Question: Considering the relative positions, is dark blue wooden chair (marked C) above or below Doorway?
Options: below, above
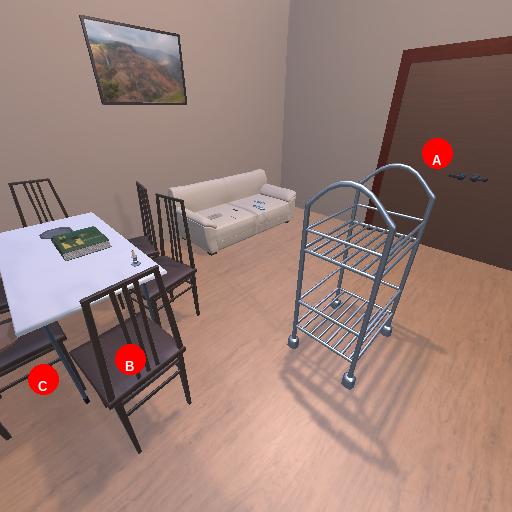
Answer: below